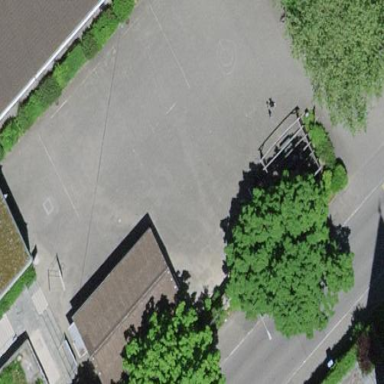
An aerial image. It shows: Asphalt playground area.